Field crop: maize
Growth stage: 2
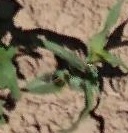
Species: maize